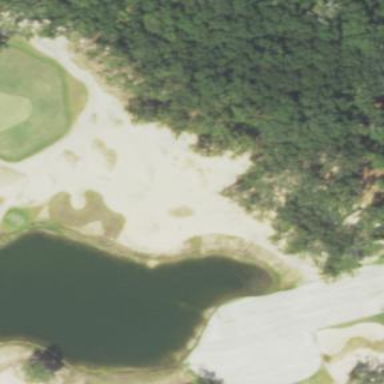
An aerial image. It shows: Golf bunker filled with natural sand.